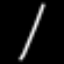
Label: line